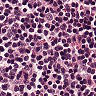
Metastatic tissue present: no